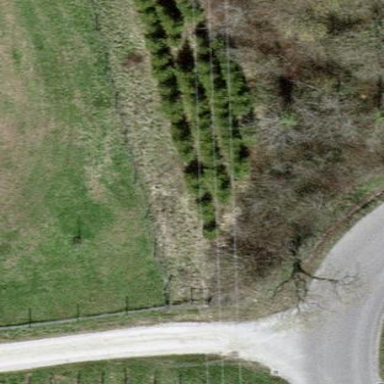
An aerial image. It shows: Plant nursery with evergreen needle-leaved plants.